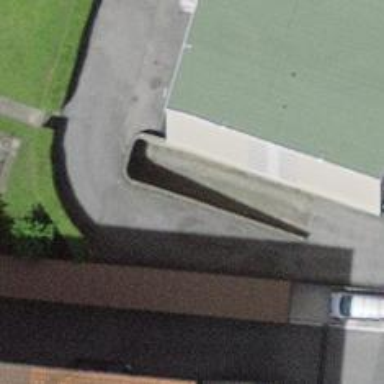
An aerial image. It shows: Retaining wall.